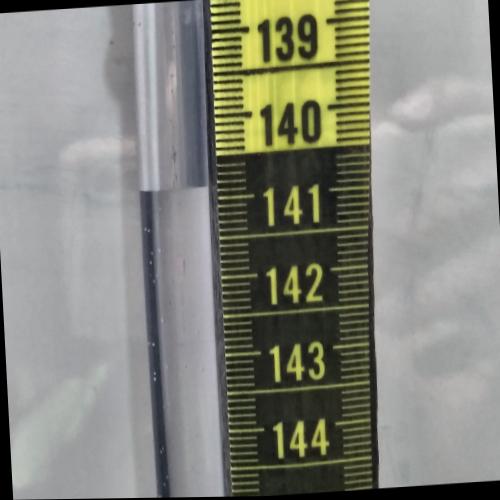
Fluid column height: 140.9 cm